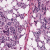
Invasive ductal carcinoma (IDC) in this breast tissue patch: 1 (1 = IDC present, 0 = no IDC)